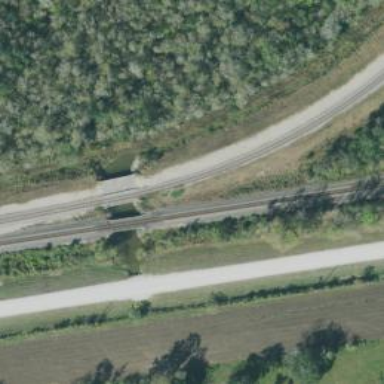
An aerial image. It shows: Railway bridge leading to railway yard.